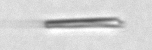
Label: fiber